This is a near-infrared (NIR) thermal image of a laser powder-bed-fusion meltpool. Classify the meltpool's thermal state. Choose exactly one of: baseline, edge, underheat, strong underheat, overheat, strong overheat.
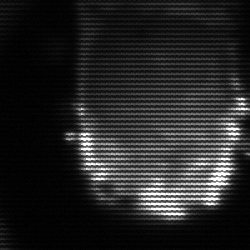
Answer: baseline